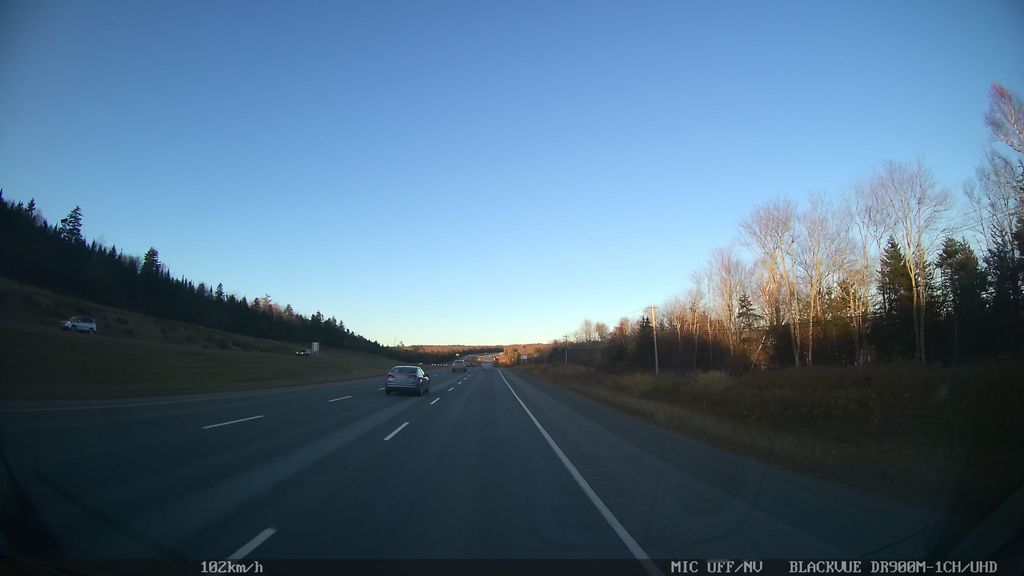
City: halifax